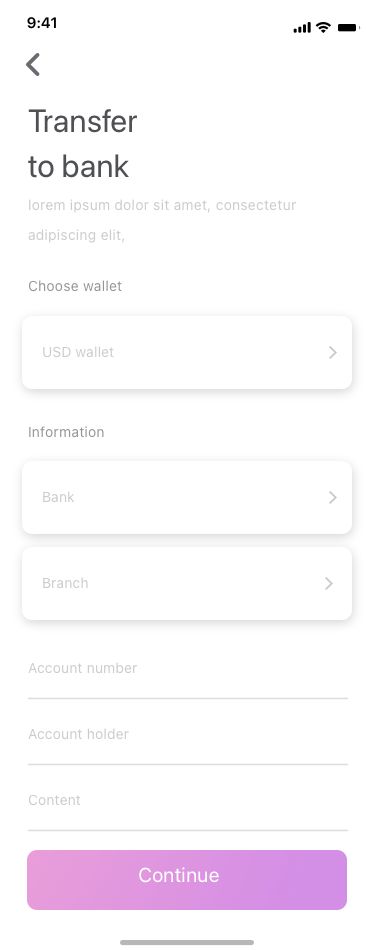
Text in this UI design:
Information
Bank
Branch
Choose wallet
USD wallet
Transfer
to bank
Account number
Account holder
Content
Continue
lorem ipsum dolor sit amet, consectetur adipiscing elit,